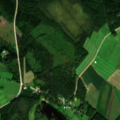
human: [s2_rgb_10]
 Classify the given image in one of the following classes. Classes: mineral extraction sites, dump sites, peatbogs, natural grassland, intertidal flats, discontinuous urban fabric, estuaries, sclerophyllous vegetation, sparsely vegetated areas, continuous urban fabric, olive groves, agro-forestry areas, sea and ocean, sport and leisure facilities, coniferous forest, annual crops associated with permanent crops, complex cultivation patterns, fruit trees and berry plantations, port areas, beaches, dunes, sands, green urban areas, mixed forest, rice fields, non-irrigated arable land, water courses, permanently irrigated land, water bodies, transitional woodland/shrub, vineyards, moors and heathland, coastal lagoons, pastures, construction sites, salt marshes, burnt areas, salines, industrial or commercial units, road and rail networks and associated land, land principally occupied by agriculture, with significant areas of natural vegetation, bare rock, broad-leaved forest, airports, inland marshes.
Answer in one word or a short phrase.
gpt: non-irrigated arable land, land principally occupied by agriculture, with significant areas of natural vegetation, coniferous forest, mixed forest, transitional woodland/shrub, water bodies